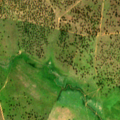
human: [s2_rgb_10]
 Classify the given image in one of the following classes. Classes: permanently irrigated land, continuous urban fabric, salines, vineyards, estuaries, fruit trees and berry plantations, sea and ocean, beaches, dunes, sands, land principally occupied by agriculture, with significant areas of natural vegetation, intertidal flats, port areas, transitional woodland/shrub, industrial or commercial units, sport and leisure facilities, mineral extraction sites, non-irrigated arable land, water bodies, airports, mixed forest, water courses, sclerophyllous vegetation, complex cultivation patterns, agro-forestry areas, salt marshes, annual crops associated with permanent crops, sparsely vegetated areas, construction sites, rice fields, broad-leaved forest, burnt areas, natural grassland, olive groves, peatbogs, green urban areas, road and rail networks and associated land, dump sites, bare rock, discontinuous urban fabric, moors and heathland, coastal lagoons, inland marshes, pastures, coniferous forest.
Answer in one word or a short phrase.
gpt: non-irrigated arable land, agro-forestry areas